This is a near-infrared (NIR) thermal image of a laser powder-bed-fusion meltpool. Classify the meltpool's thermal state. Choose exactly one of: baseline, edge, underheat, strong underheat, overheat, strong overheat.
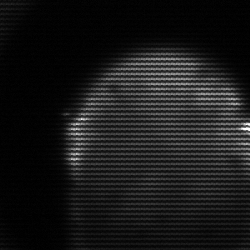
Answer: edge